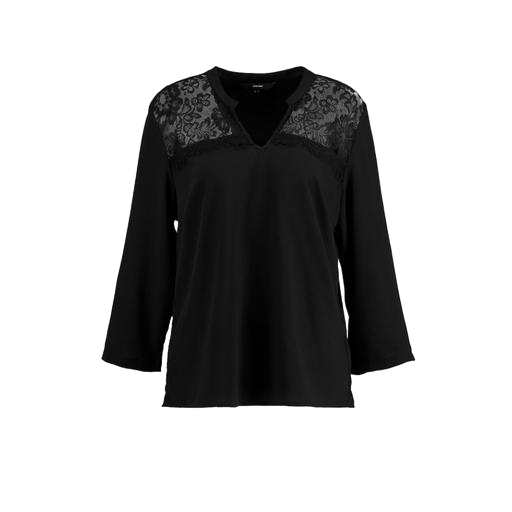
black three-quarter-sleeve top only macy, black lace-sleeve v-neck top only macy, black women's lace-inset fil coupé blouse, white background